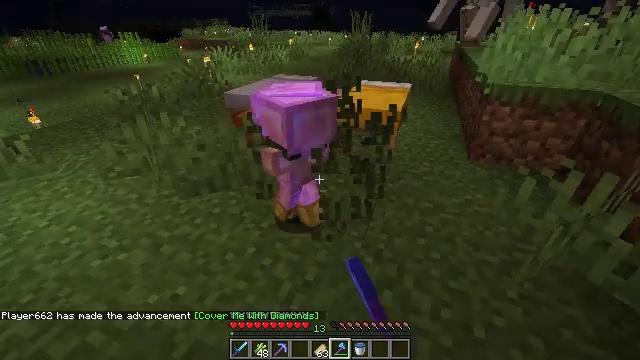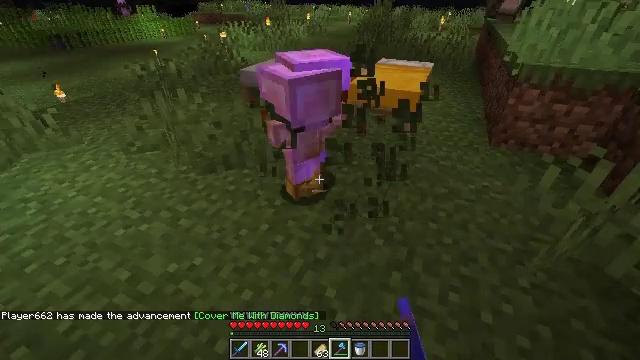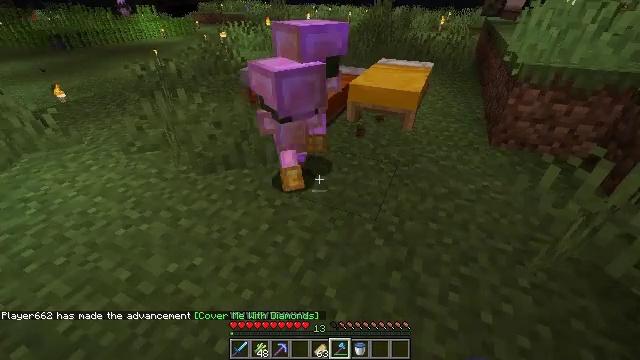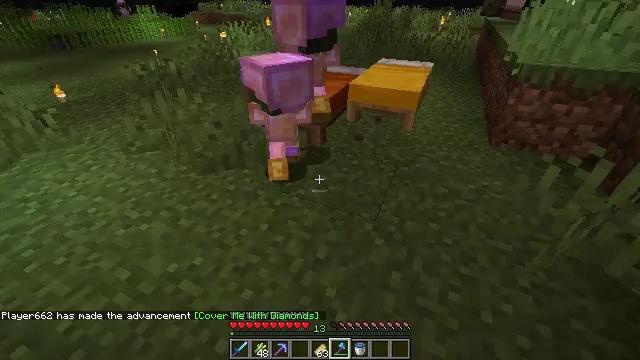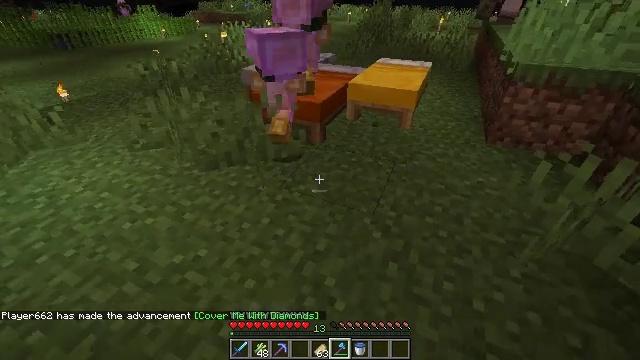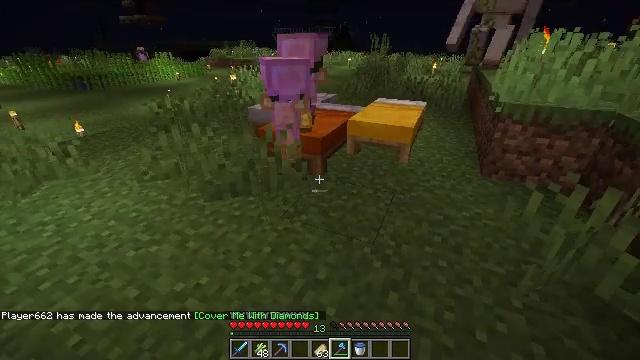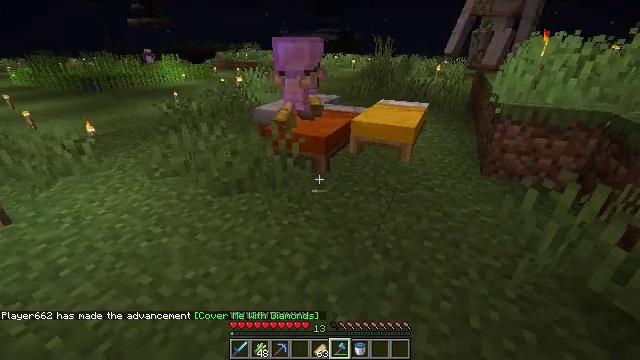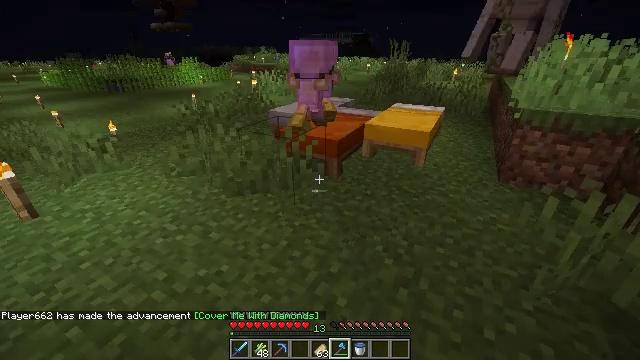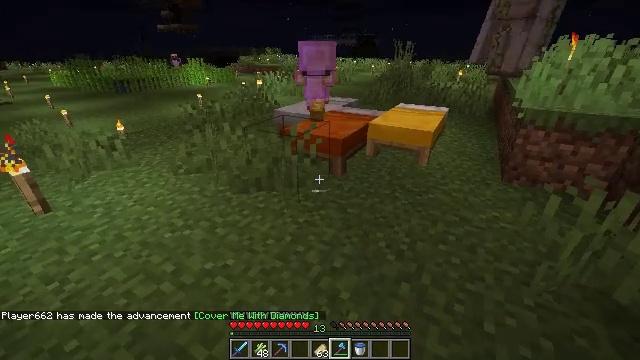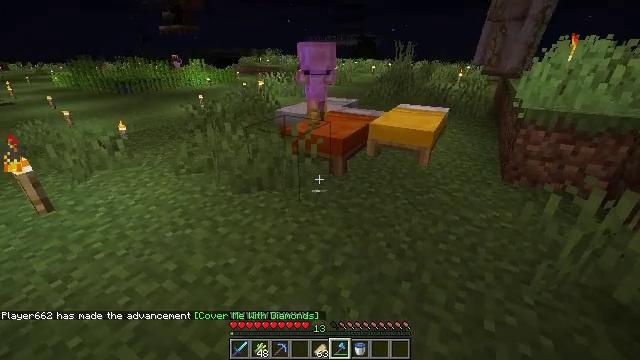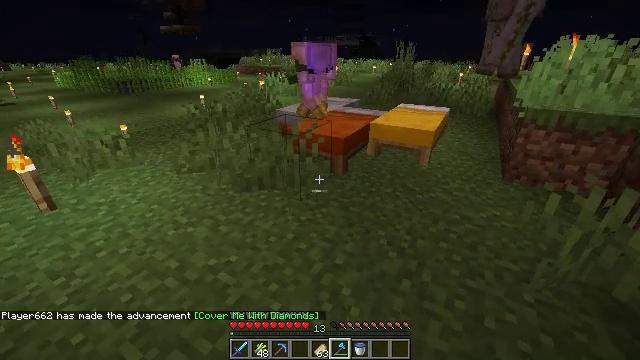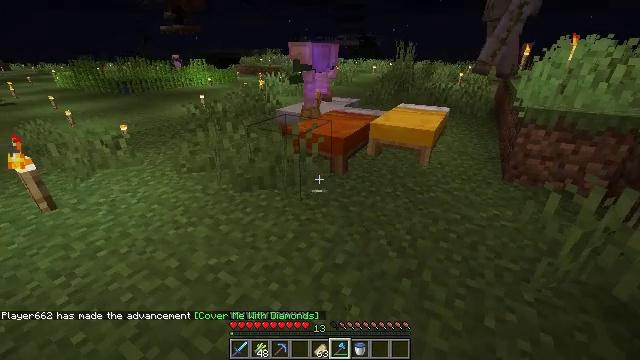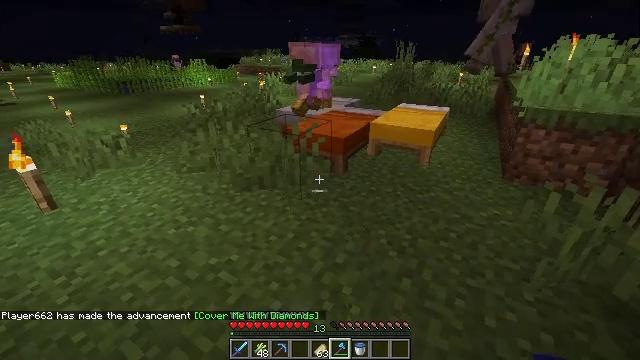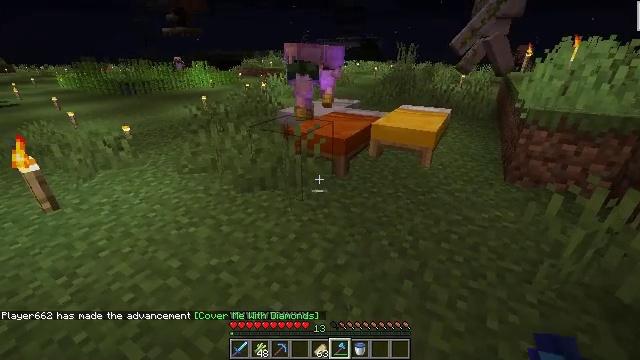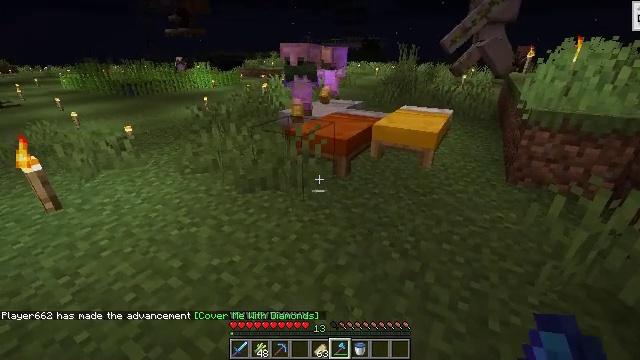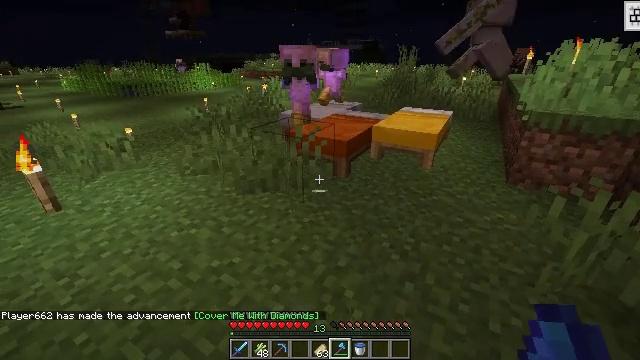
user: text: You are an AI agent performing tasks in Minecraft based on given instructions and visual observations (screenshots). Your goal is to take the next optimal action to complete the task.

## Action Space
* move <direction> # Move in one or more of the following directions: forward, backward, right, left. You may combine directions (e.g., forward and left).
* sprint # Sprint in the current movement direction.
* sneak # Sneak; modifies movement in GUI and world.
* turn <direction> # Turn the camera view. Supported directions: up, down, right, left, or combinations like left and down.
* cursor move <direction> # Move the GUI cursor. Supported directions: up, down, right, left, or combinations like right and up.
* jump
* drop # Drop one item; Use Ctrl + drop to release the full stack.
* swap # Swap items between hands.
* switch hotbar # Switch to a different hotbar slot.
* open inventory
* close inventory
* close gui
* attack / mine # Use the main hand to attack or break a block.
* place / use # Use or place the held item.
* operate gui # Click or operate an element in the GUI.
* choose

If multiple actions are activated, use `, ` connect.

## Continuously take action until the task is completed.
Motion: motion action
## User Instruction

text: Break the grass block.
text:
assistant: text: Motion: turn left and down
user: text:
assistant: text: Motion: no_op
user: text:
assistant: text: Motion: no_op
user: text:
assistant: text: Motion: move back
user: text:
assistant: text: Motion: move back, turn up
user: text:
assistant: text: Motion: no_op
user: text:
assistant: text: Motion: turn left
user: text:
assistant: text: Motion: no_op
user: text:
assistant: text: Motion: no_op
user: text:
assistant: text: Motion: no_op
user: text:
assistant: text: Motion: no_op
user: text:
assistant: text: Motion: no_op
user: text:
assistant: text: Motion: no_op
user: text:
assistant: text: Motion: no_op
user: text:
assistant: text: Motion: no_op
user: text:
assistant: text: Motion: no_op
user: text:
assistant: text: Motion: move forward
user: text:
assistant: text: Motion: move forward
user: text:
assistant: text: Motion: move forward and move left, turn up
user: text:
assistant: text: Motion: move forward and move left
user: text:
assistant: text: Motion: move left, turn right
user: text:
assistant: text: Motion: turn right
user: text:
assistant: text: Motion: turn right
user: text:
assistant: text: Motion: turn right
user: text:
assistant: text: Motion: turn right
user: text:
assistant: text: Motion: turn right
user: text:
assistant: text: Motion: turn right
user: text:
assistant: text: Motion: turn right
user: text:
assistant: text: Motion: no_op
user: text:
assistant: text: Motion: no_op